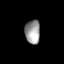
Tissue: lung
Cell type: Fibroblasts
Senescence score: 0.6029
Nuclear area (px): 355
Mean DAPI intensity: 153.031